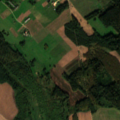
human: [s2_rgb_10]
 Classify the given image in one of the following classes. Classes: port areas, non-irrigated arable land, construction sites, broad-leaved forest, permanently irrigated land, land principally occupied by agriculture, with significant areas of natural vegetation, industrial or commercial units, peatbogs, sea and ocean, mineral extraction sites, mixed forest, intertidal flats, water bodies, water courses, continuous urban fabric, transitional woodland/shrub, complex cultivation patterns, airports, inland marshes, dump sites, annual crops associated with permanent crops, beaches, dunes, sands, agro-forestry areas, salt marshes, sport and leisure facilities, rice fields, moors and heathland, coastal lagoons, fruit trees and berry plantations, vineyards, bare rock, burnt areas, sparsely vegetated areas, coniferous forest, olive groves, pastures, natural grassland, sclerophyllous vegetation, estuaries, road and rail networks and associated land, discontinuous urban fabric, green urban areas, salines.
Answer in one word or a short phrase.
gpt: mineral extraction sites, non-irrigated arable land, complex cultivation patterns, broad-leaved forest, mixed forest, transitional woodland/shrub